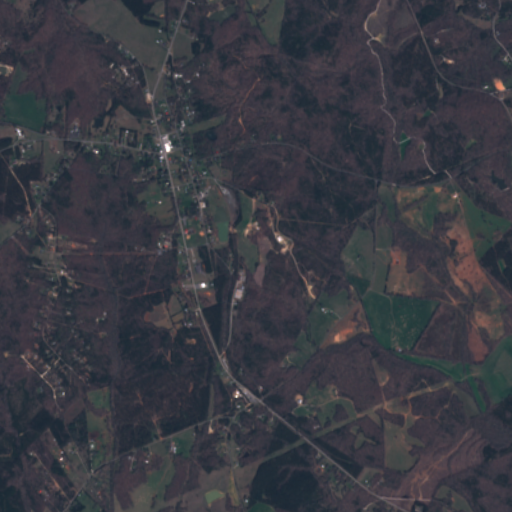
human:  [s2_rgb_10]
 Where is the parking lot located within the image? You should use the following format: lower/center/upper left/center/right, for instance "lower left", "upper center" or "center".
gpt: The parking lot is located in the center of the image.
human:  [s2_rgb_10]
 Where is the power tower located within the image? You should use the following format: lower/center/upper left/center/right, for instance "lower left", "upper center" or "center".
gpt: The power tower is located in the lower of the image.
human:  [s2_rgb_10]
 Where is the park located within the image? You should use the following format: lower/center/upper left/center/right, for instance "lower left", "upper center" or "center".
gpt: There is no park in the image.